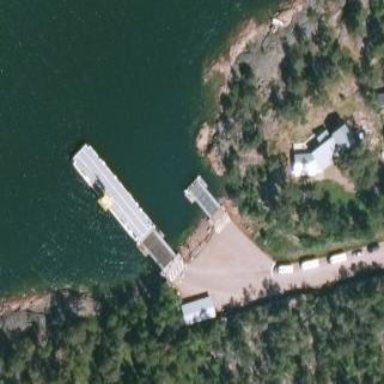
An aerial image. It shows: Primary ferry.